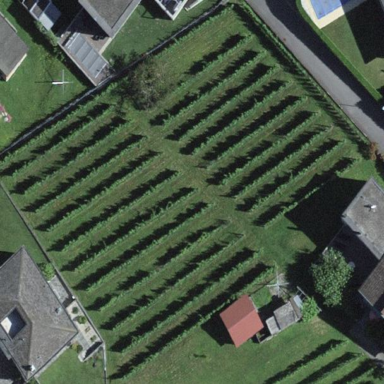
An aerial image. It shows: Beautiful vineyard in the countryside.